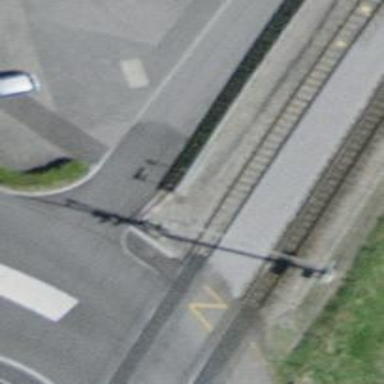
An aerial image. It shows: Railway signal.